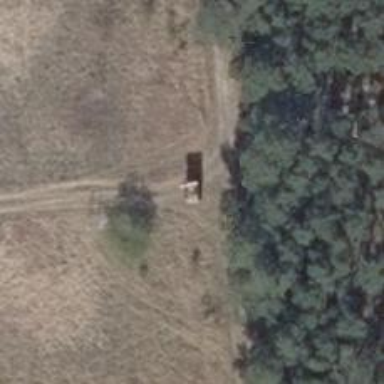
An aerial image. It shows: Hunting stand.